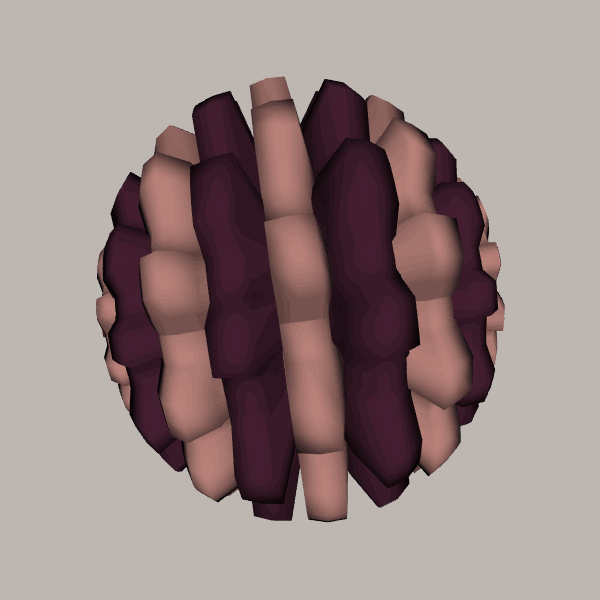
Background: light